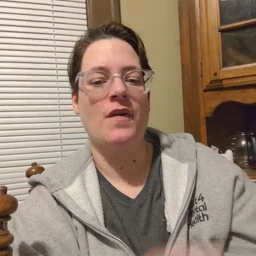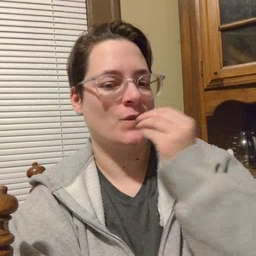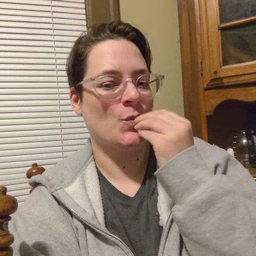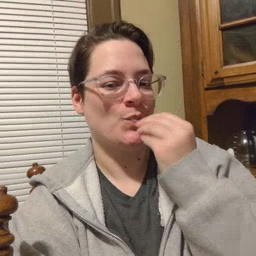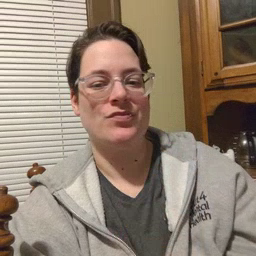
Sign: food